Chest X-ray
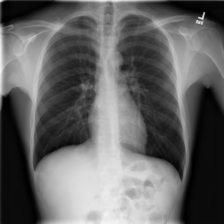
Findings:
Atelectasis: negative
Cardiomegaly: negative
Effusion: negative
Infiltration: negative
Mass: negative
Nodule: positive
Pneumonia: negative
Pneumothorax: negative
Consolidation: negative
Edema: negative
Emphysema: negative
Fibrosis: negative
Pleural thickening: negative
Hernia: negative